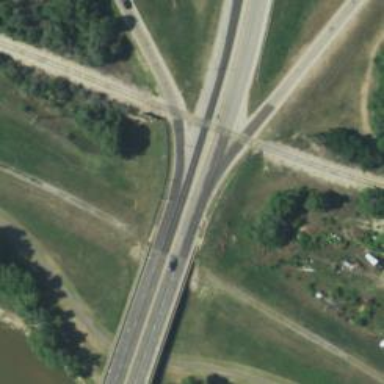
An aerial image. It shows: Primary highway with expressway characteristics.